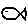
Label: fish